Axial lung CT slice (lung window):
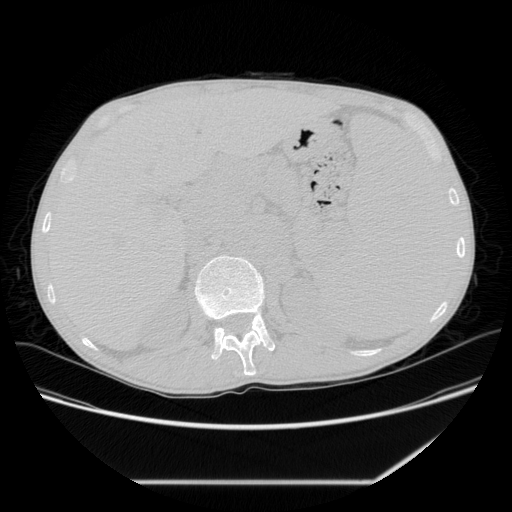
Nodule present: no